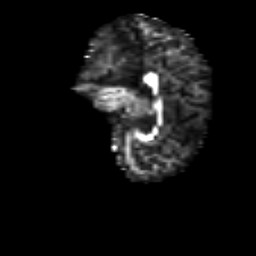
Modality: FA
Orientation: sagittal
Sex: female
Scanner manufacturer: siemens
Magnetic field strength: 3 T
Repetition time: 5 s
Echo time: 0.071 s